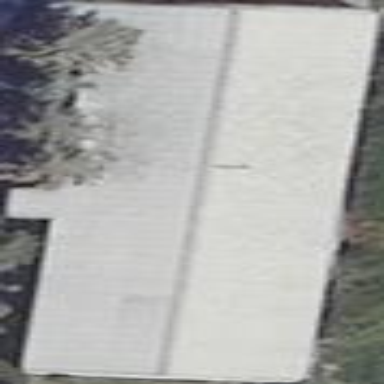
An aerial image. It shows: Gabled building with gray roof.